Aerial crown-view tile of a tropical tree (Barro Colorado Island, Panama), acquired 20250512:
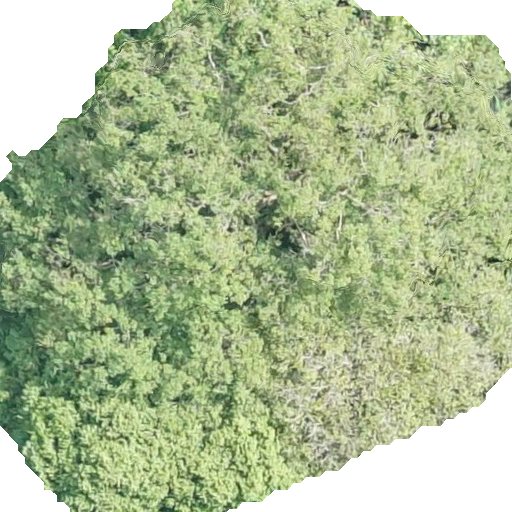
Species: Terminalia oblonga
GBIF accepted scientific name: Terminalia oblonga
Crown area: 340.511 m²